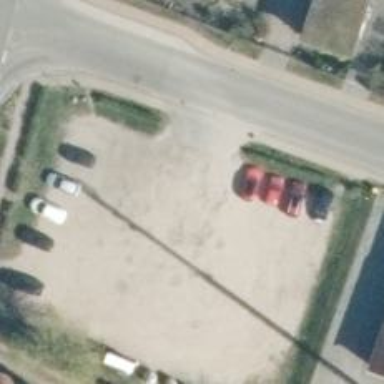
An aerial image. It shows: Parking aisle designated as service road.